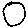
Label: circle